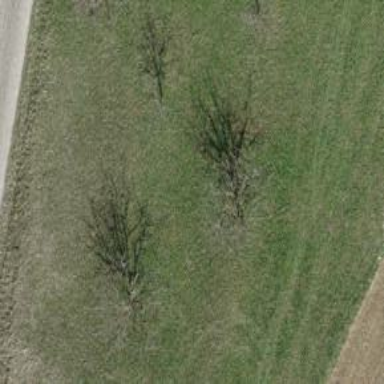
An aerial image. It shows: Mixed-leaf deciduous tree in its natural environment.